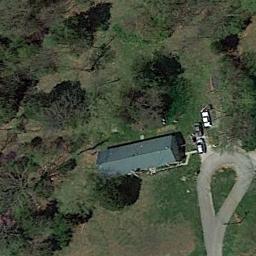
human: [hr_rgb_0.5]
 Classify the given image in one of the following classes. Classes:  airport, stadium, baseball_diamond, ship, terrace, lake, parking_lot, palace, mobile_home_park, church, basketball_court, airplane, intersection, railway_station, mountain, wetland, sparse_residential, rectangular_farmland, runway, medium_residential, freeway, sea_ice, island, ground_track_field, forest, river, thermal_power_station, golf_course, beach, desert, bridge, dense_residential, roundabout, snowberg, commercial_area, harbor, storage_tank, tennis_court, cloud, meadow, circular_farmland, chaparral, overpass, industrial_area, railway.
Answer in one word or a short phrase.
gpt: sparse_residential